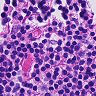
Metastatic tissue present: no